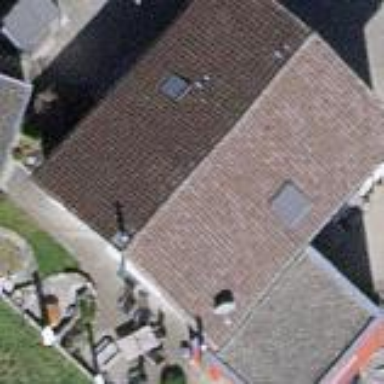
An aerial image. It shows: Building with gabled roof.